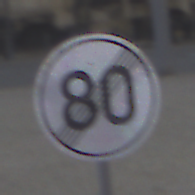
Verkehrszeichen: EndeGeschwindigkeit80
Umgebung: Outdoor, Urban
Tageszeit: MorningAfternoon
Wetter: PartlyCloudy
Licht: Natural
Jahreszeit: NotSpecified
Kontrast: LowContrast